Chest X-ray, PA view. Patient: 59 years old, sex F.
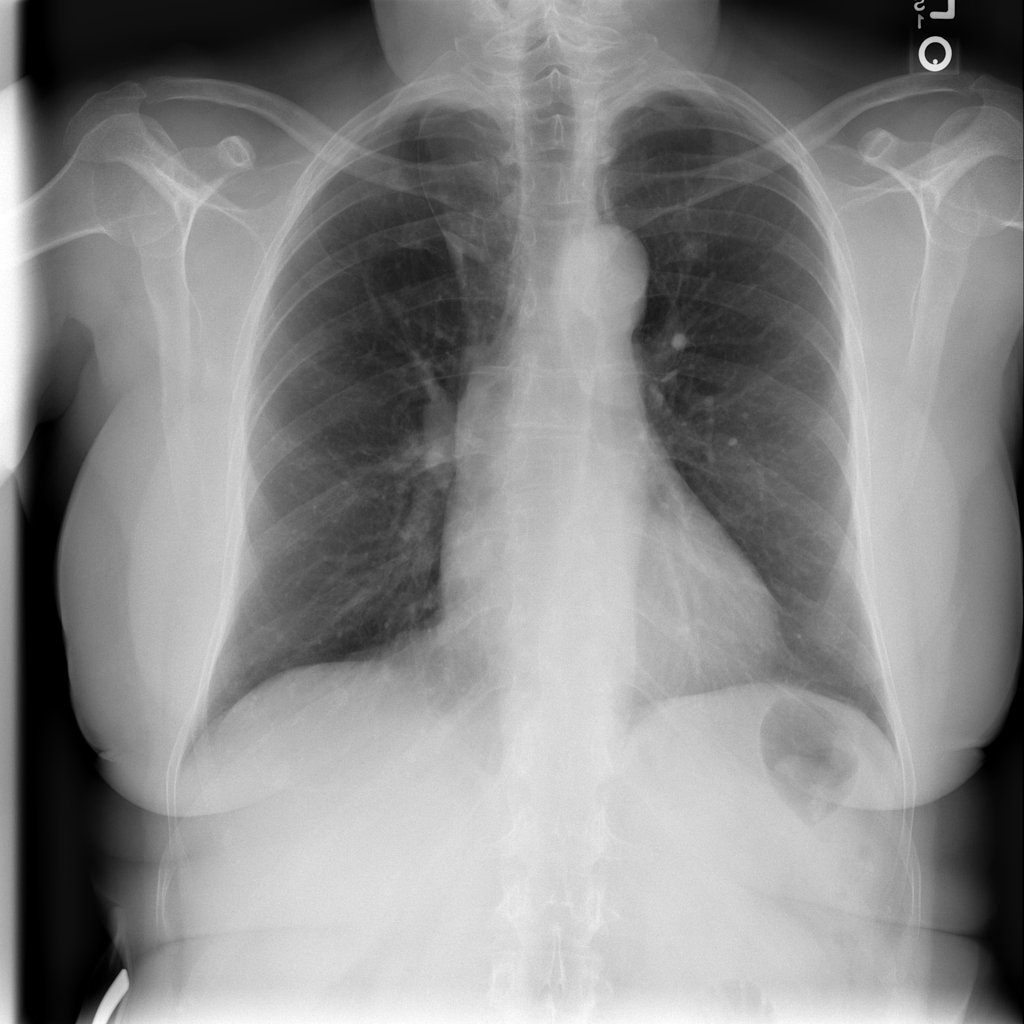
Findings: No Finding